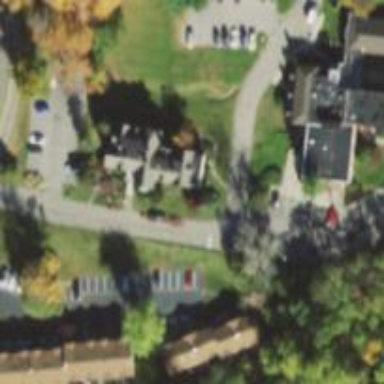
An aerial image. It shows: School.